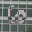
Label: 6